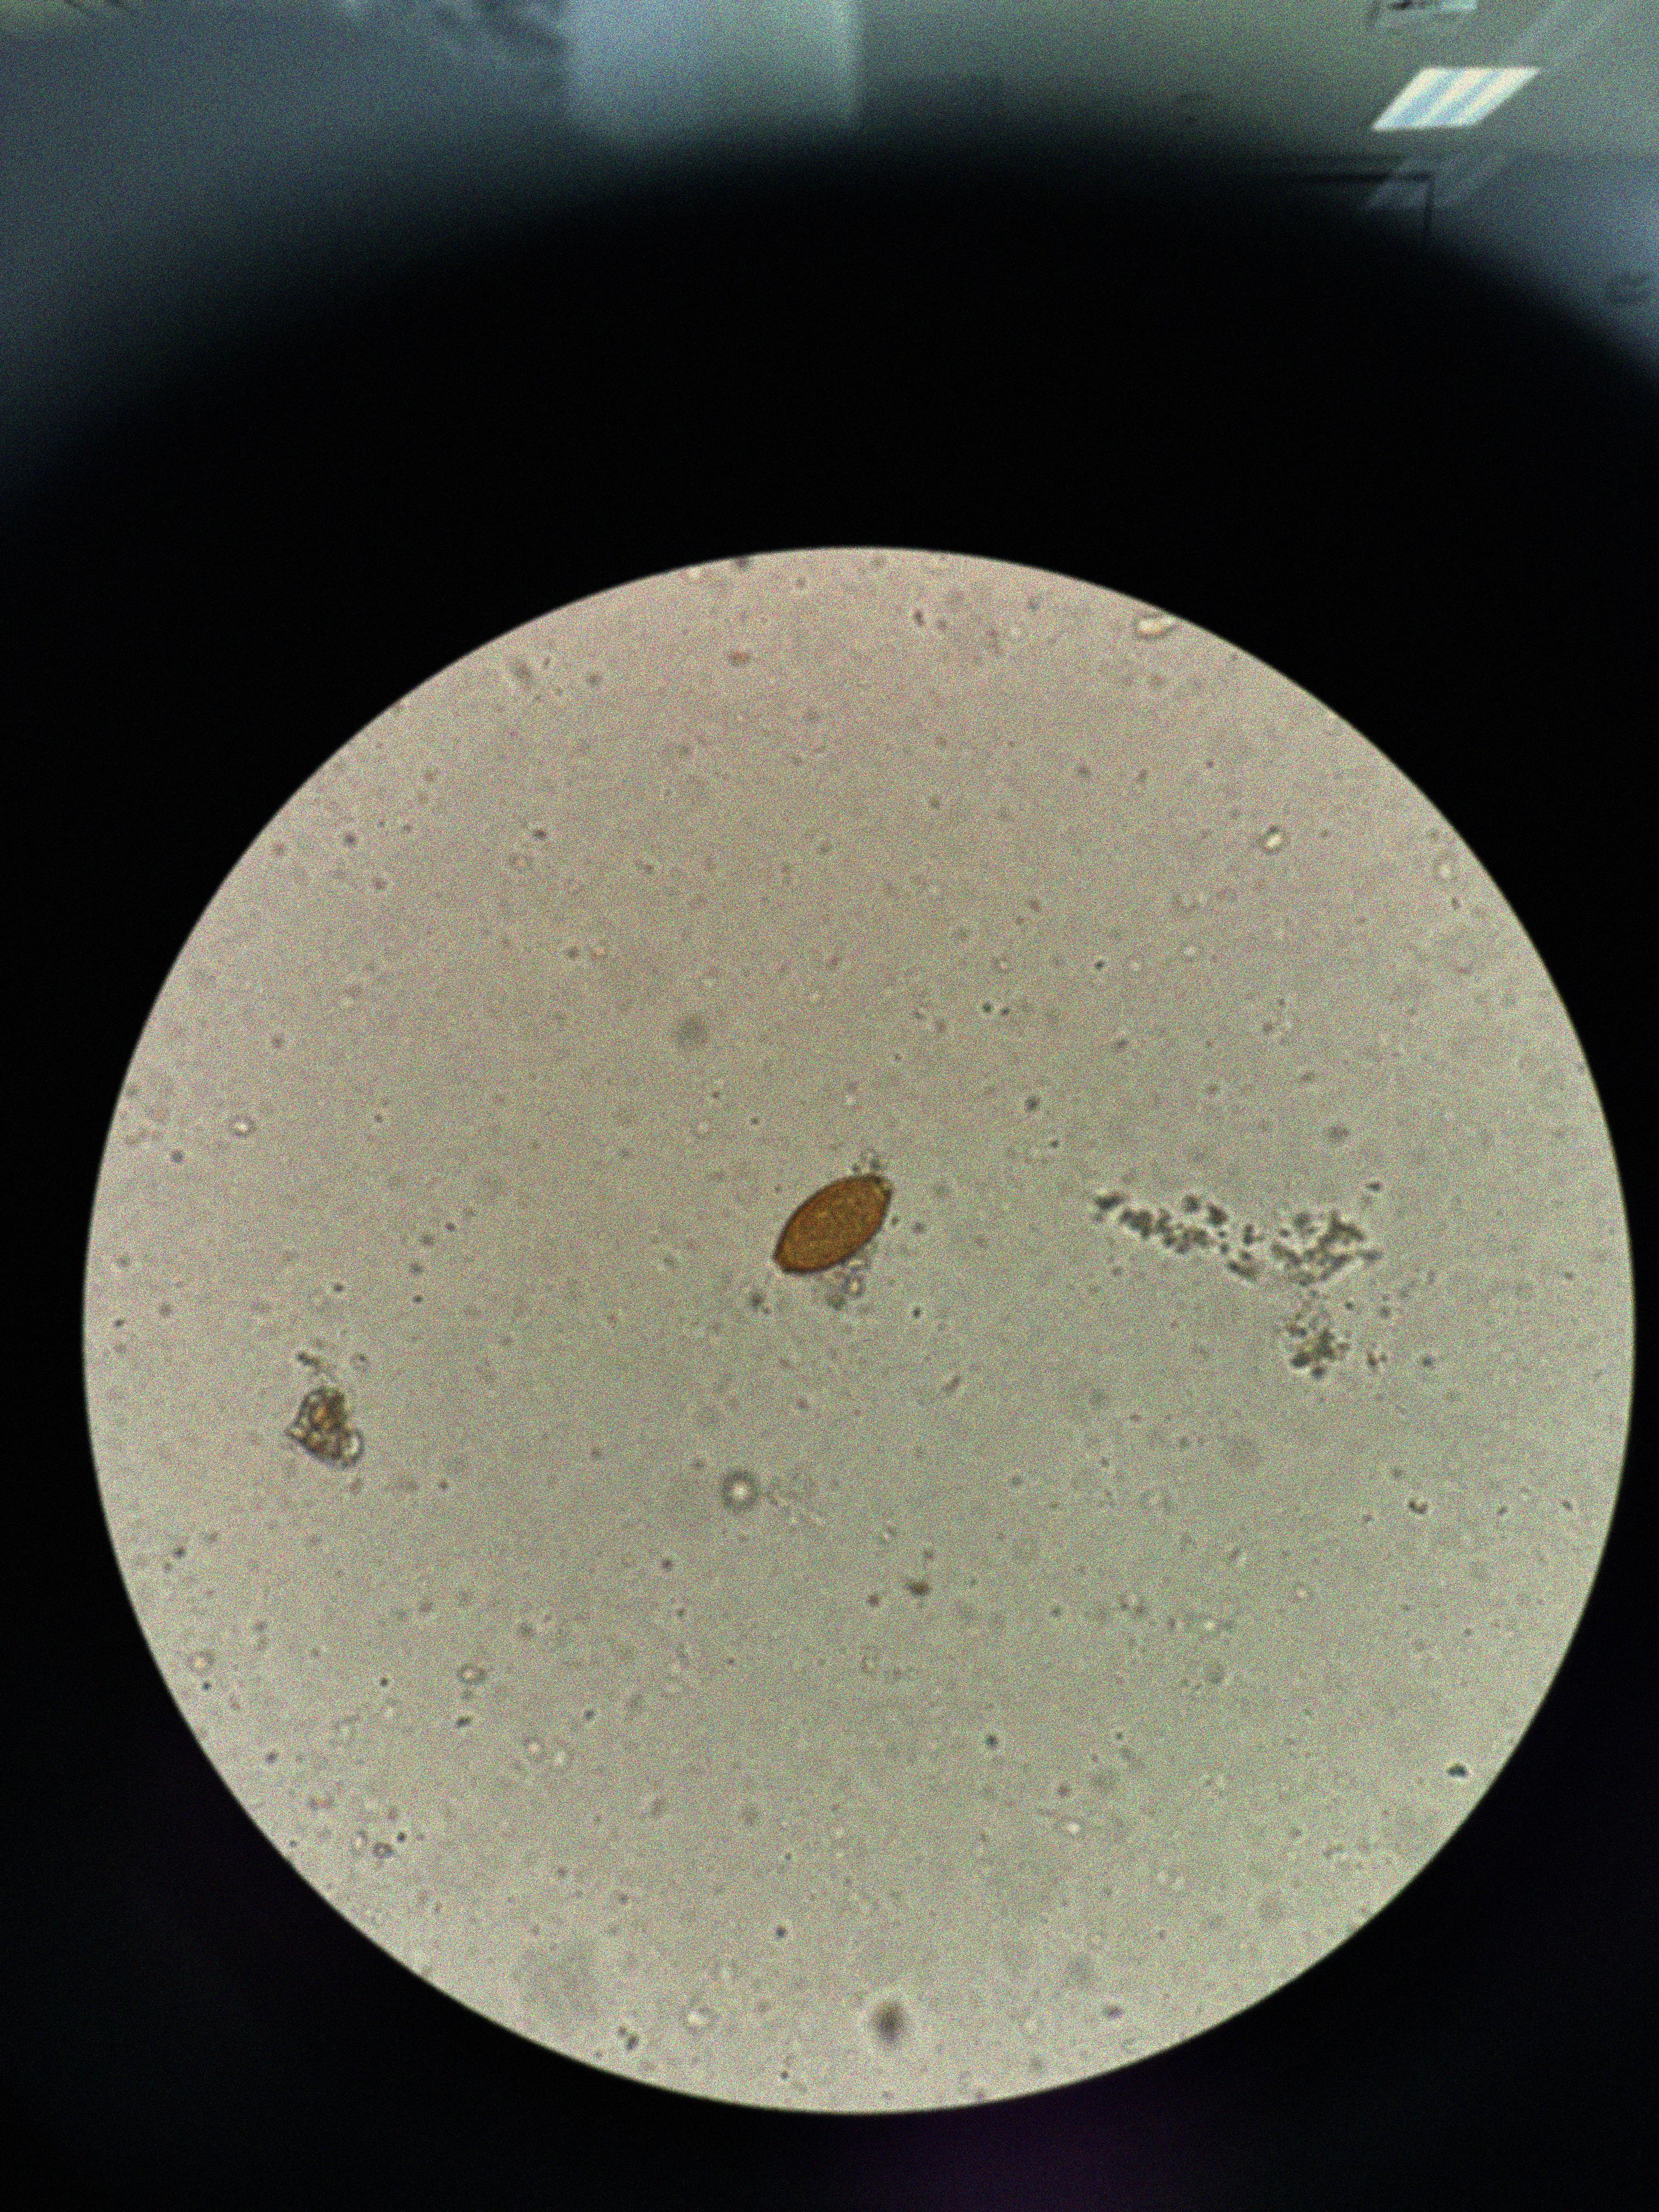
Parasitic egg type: Trichuris trichiura